Question: I design a datalist on web page. And I want to fill this datalist using JQuery. Controller execute a query and get a list of facilities. Then pass this list to client side. This datalist can show all the facilities. When user click this textbox, the facilities will be listed in drop down list. But when user click more than once, there will be duplicates in datalist. That means, if you click twice, the result will be shown twice in datalist.
Here is code in MVC view
datalist:
'''
<input type="text" list="facility" autocomplete="on" name="Facility" id="facilities" />
<datalist id="facility"></datalist>
'''
JQuery Code:
'''
$(document).ready(function () {
$('#facilities').click(function () {
//alert("Clicked");
var postData = $('#clientTxt').val();
$.ajax({
type: "POST",
url: '@Url.Action("FacilityCheck", "PCA")',
data: { clientTxt: postData },
success: function (result) {
//successful
for (var i = 0; i < result.facilities.length; i++) {
//alert(JSON.stringify(result.facilities[i]));
var option = "<option value ='" + result.facilities[i] + "'>" + result.facilities[i] + "</option>";
//I want to add an if judgement to avoid duplicates here
//Like contains() method in JAVA.
$('#facility').append(option);
}
},
error: function (result) {
alert('Oh no :(');
}
});
});
});
'''
The duplicates image after clicking many times:

So please give me some advice. Thanks a lot!
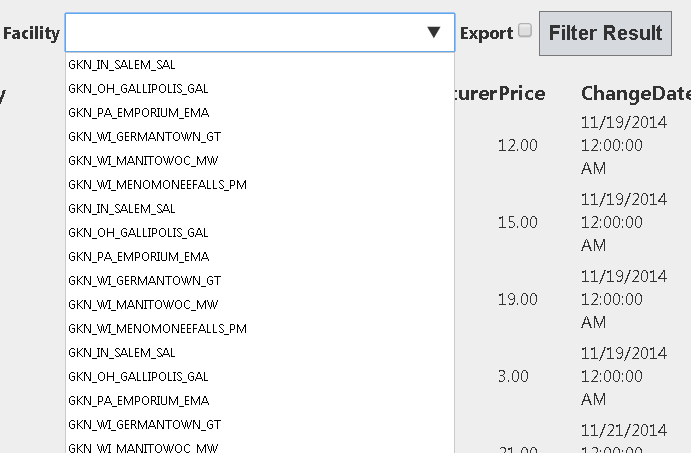
Answer: It is because you are using the jQuery 'append()' method and not replacing the HTML. Right now, you're just adding (appending) to it every time you iterate through your loop of 'result.facilities[i]' instead of replacing the content.
Your best bet would be to add all of that source to a string and replace the '$('#facility')''s 'innerHTML' with the new content. You can use '$('#facility').html(yourContentString);' to do so.
Hope this helps!
For example...
'''
success: function (result) {
var options = "";
//successful
for (var i = 0; i < result.facilities.length; i++) {
var option = "<option value ='" + result.facilities[i] + "'>" + result.facilities[i] + "</option>";
options = options + option;
} //end of loop
$('#facility').html(options); // replace the innerHTML of #facility with your new options string
},
'''